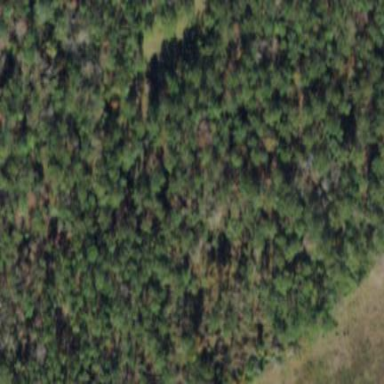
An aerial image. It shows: Mixed leaf woodland.